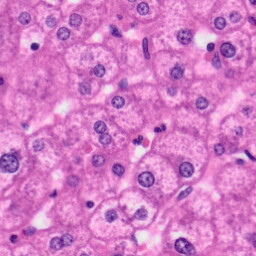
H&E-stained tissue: Liver